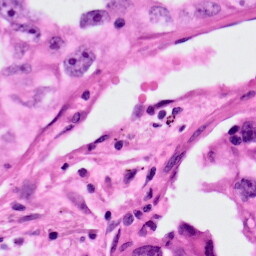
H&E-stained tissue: Lung